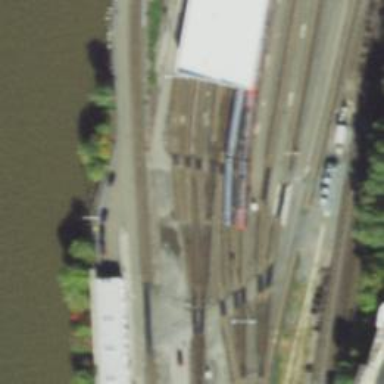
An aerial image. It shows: Electrified railway yard with rails.